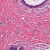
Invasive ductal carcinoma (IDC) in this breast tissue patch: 0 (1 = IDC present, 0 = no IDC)